Field crop: maize
Growth stage: 2
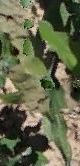
Species: maize